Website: slack
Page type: billing-address
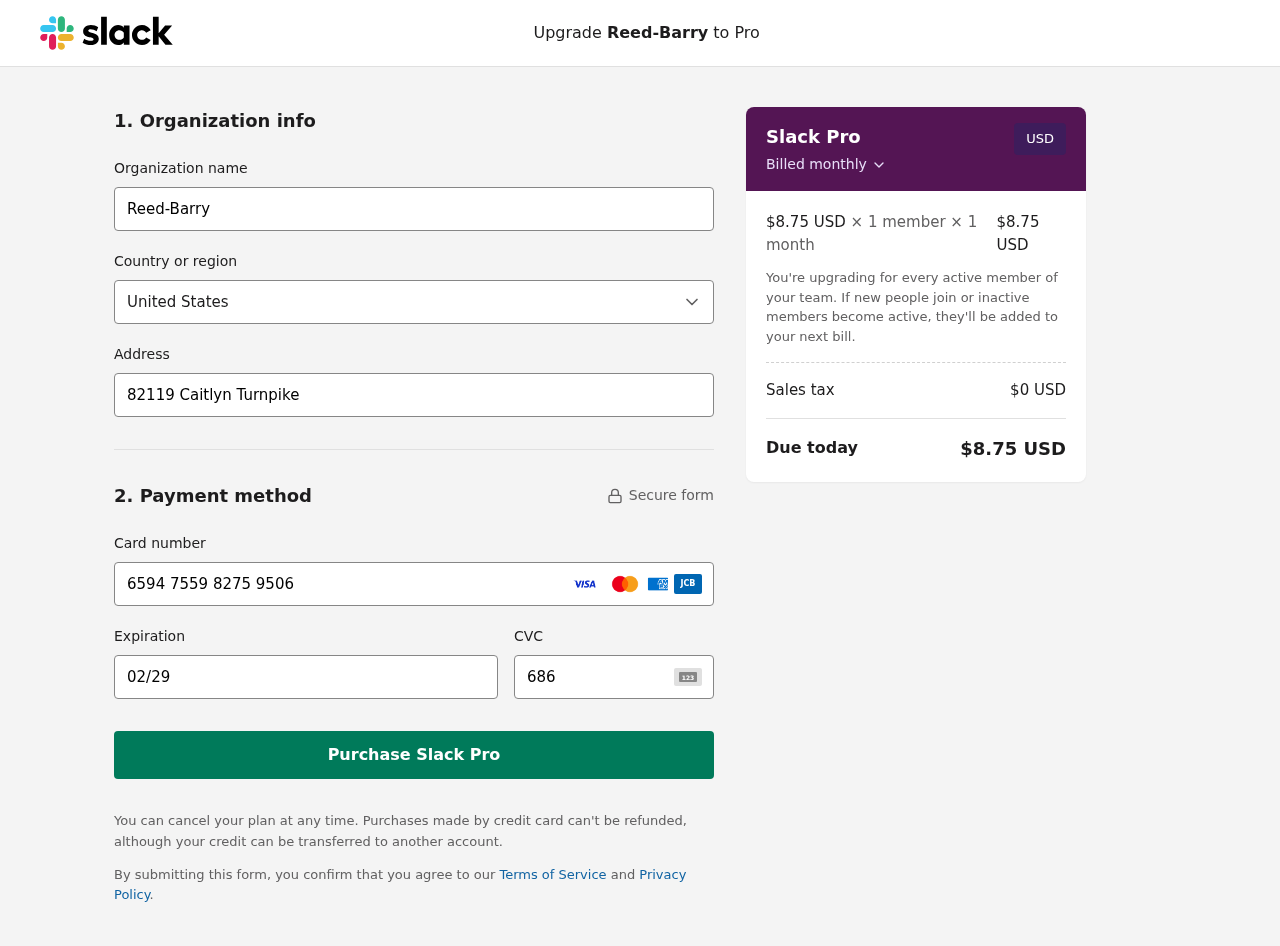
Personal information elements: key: PII_CARD_CVV
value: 686
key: PII_CARD_EXPIRY
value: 02/29
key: PII_CARD_NUMBER
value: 6594 7559 8275 9506
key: PII_COMPANY
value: Reed-Barry
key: PII_COUNTRY
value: United States
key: PII_STREET
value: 82119 Caitlyn Turnpike
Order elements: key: ORDER_PRICE_PER_MEMBER
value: $8.75 USD
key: ORDER_MEMBER_COUNT
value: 1
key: ORDER_MONTH_COUNT
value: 1
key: ORDER_SUBTOTAL
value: $8.75 USD
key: ORDER_TAX
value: $0
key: ORDER_TOTAL
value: $8.75 USD